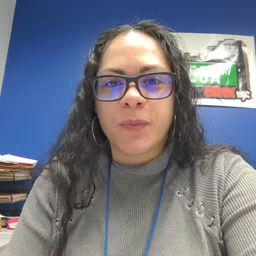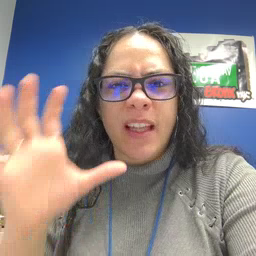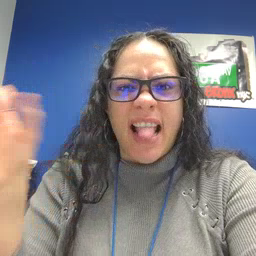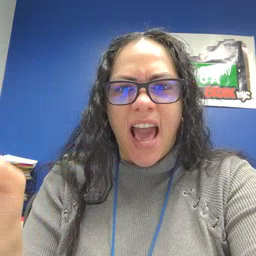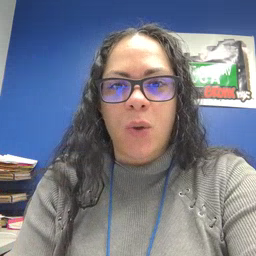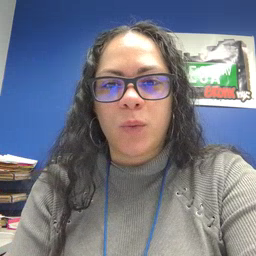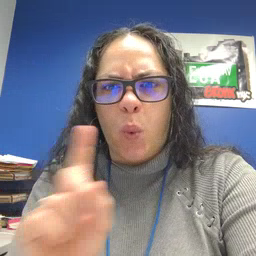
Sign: loud